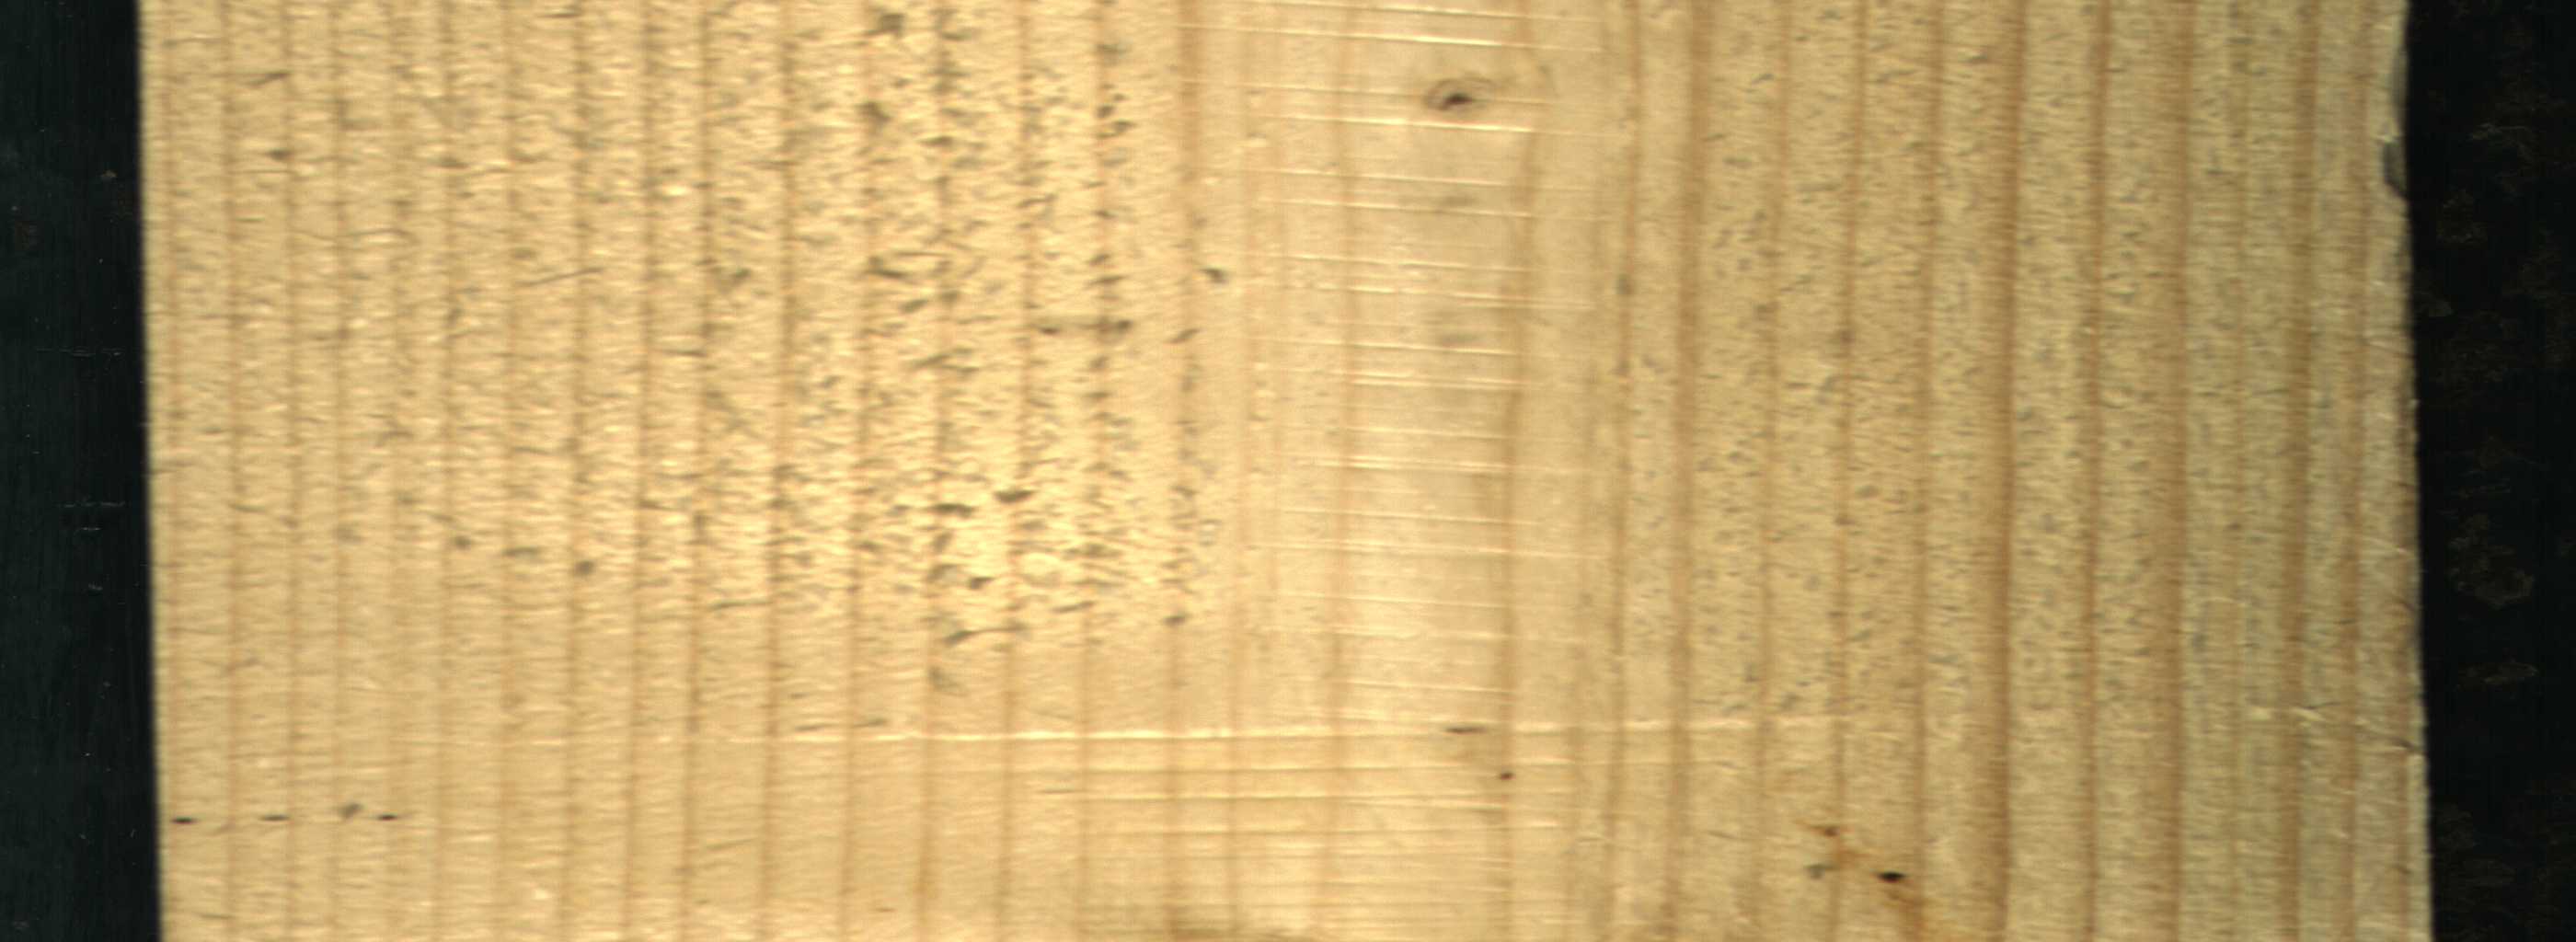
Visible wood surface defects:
Dead_Knot
Live_Knot